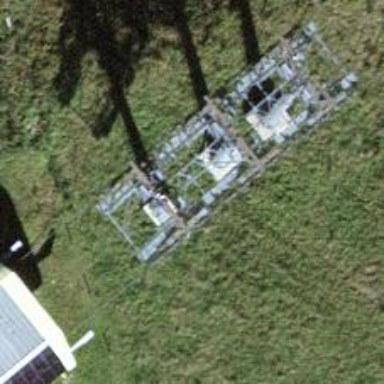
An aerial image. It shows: Pylon for aerialway.